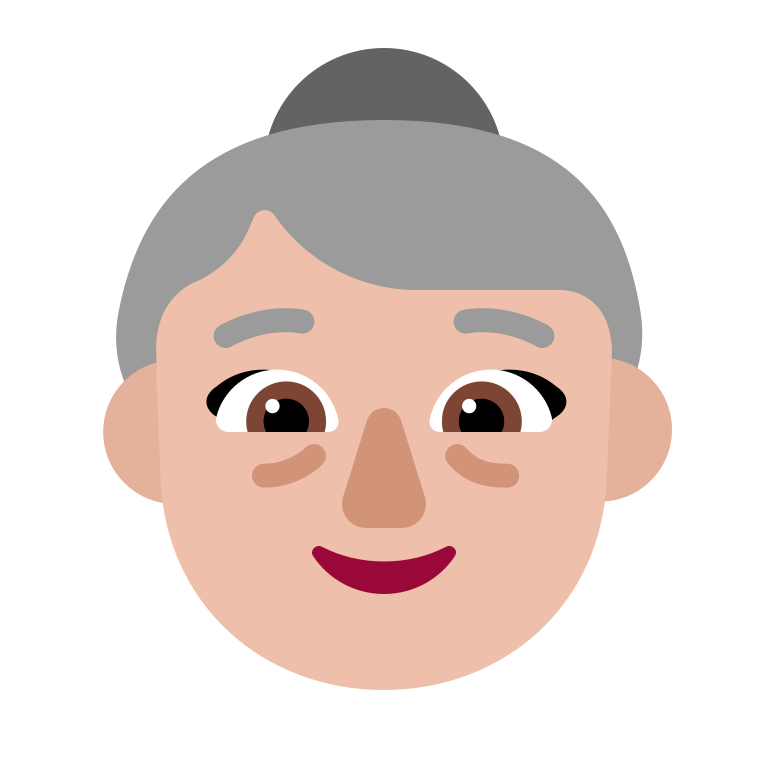
old woman flat  light